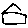
Label: house